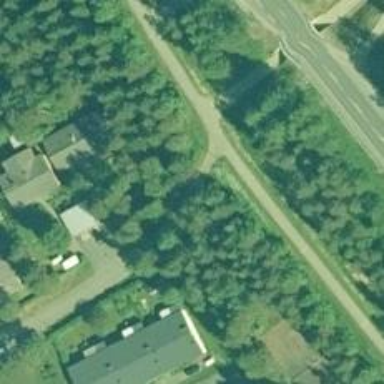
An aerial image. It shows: Cycleway.